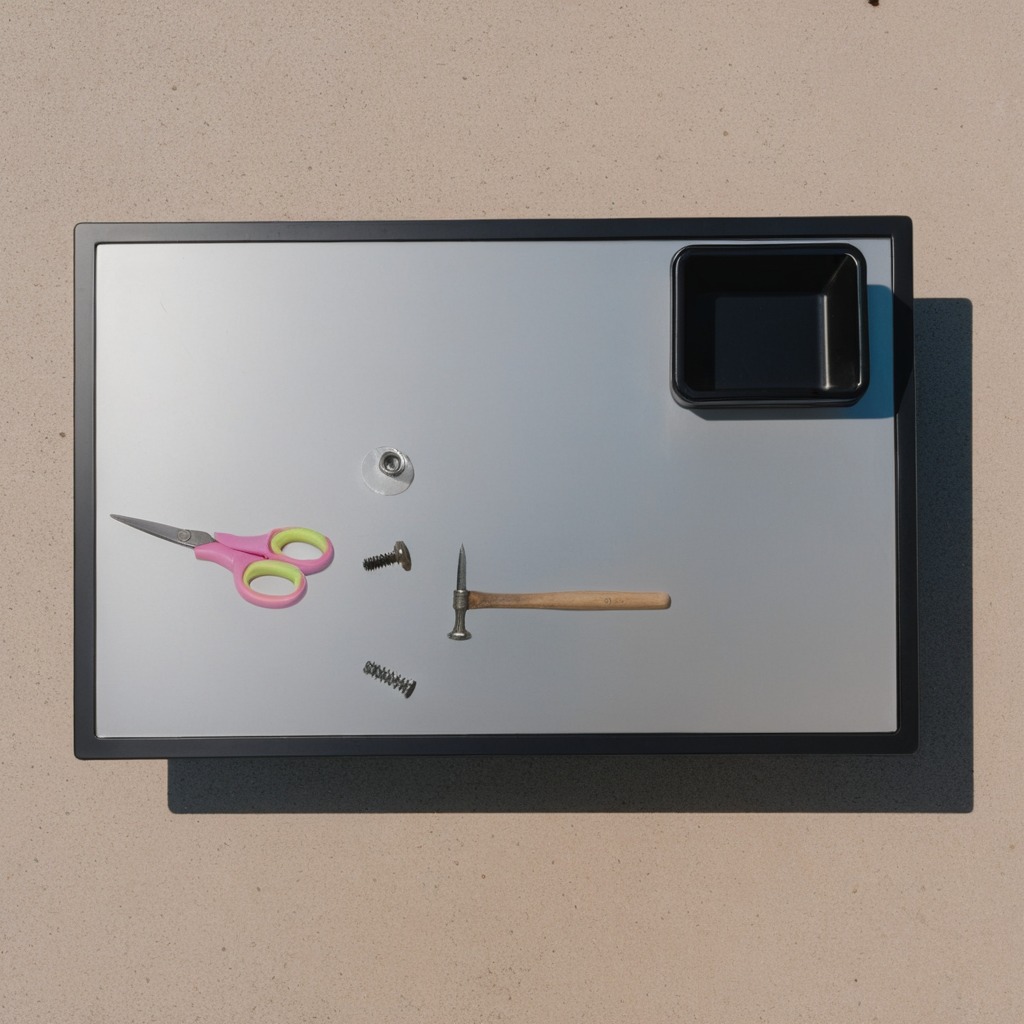
A metal machine screw, a hammer, a coiled metal spring, a metal nut, and a pair of scissors are lying on the utility table in a temporary outdoor tool station.